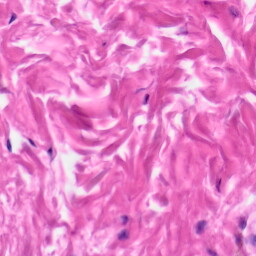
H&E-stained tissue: Skin